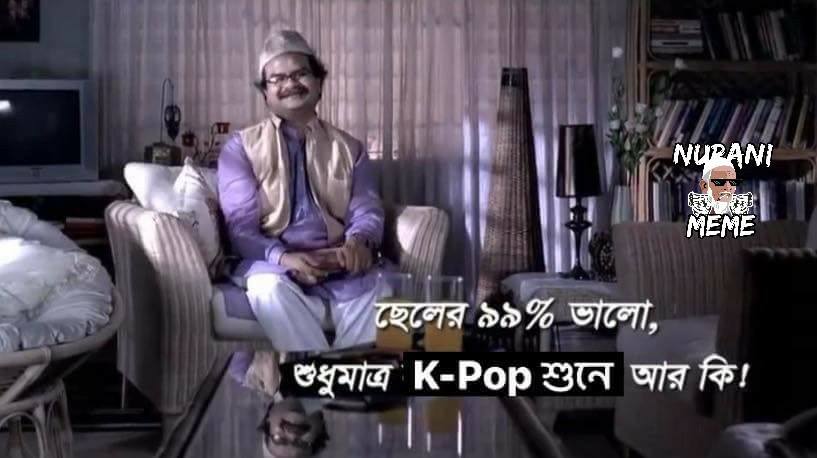
Caption: ছেলের ৯৯% ভালো ,   শুধুমাত্র K-Pop শুনে আর কি !
Label: hate